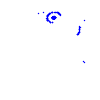
Particle: electron